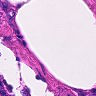
Metastatic tissue present: no